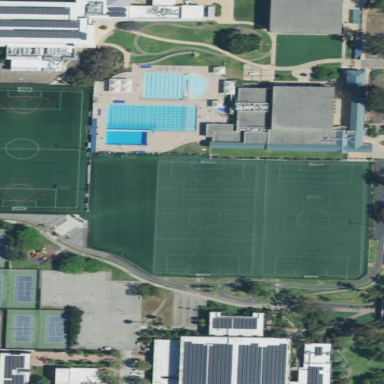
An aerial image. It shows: Artificial turf pitch for field hockey and soccer.